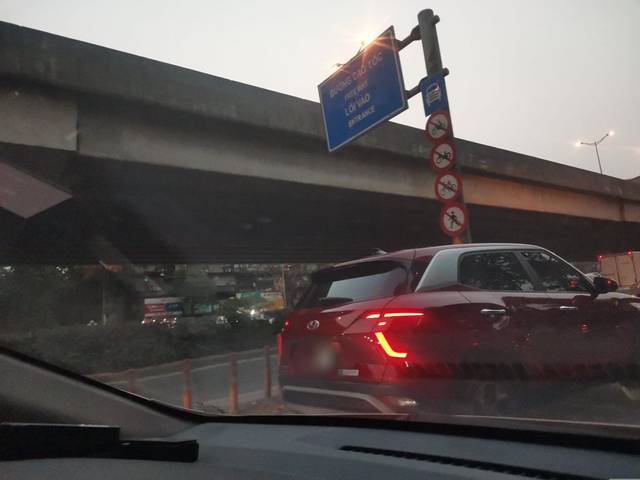
Region: Vietnam
Coordinates: 20.994, 105.802